Question: I am trying to attach a '.btn-group' under a Bootstrap 'carousel slide'.As you can see I have group of '. btn btn-inverse' in the '.btn-group'.Now what I would like to do is pulling the first three'. btn btn-inverse' to the LEFT of div 'well span9' and puuling last two '. btn btn-inverse' to the RIGHT of the div 'well span9'.So the 'dyno' class must be in dynamic format to be re-sized based on the .well size. Please take alook at uploaded image as well.
'''
<div class="container">
<div class="well span9">
<div id="myCarousel" class="carousel slide">
<div class="carousel-inner">
<div class="item active">
<img src="****" alt="" />
</div>
<div class="item">
<img src="****" alt="" />
</div>
<div class="item">
<img src="*****" alt="" />
</div>
</div>
<a class="left carousel-control" href="#myCarousel" data-slide="prev">"</a>
<a class="right carousel-control" href="#myCarousel" data-slide="next">"</a>
</div>
<div class="btn-group hidden-phone">
<a href="#" class="btn btn-inverse"><i class="icon-white icon-stop"></i></a>
<a href="#" class="btn btn-inverse"><i class="icon-white icon-play"></i></a>
<a href="#" class="btn btn-inverse"><i class="icon-white icon-pause"></i></a>
<a href="#" class="btn btn-inverse dyno">&nbsp;&nbsp;</a>
<a href="#" class="btn btn-inverse"><i class="icon-white icon-resize-full"></i></a>
<a href="#" class="btn btn-inverse"><i class="icon-white icon-fullscreen"></i></a>
</div>
</div>
</div>
'''

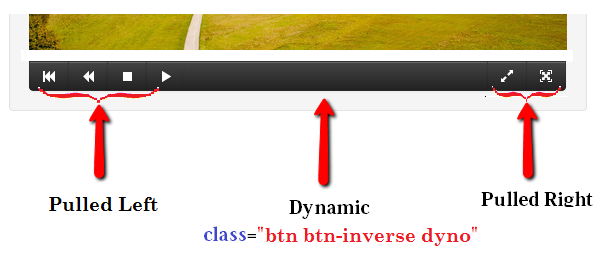
Answer: Does this work for you?
# Fiddle
Notice that I am using all stock bootstrap code with the 'pull-right' and 'pull-left'.